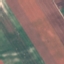
Land use / land cover: AnnualCrop